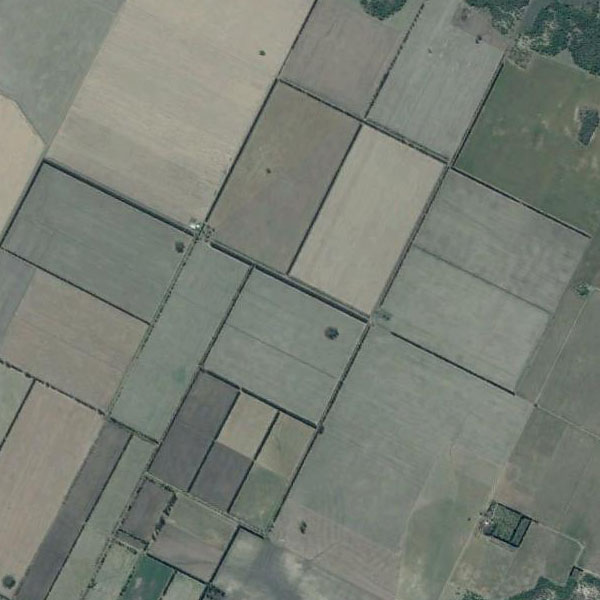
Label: Farmland